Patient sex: M
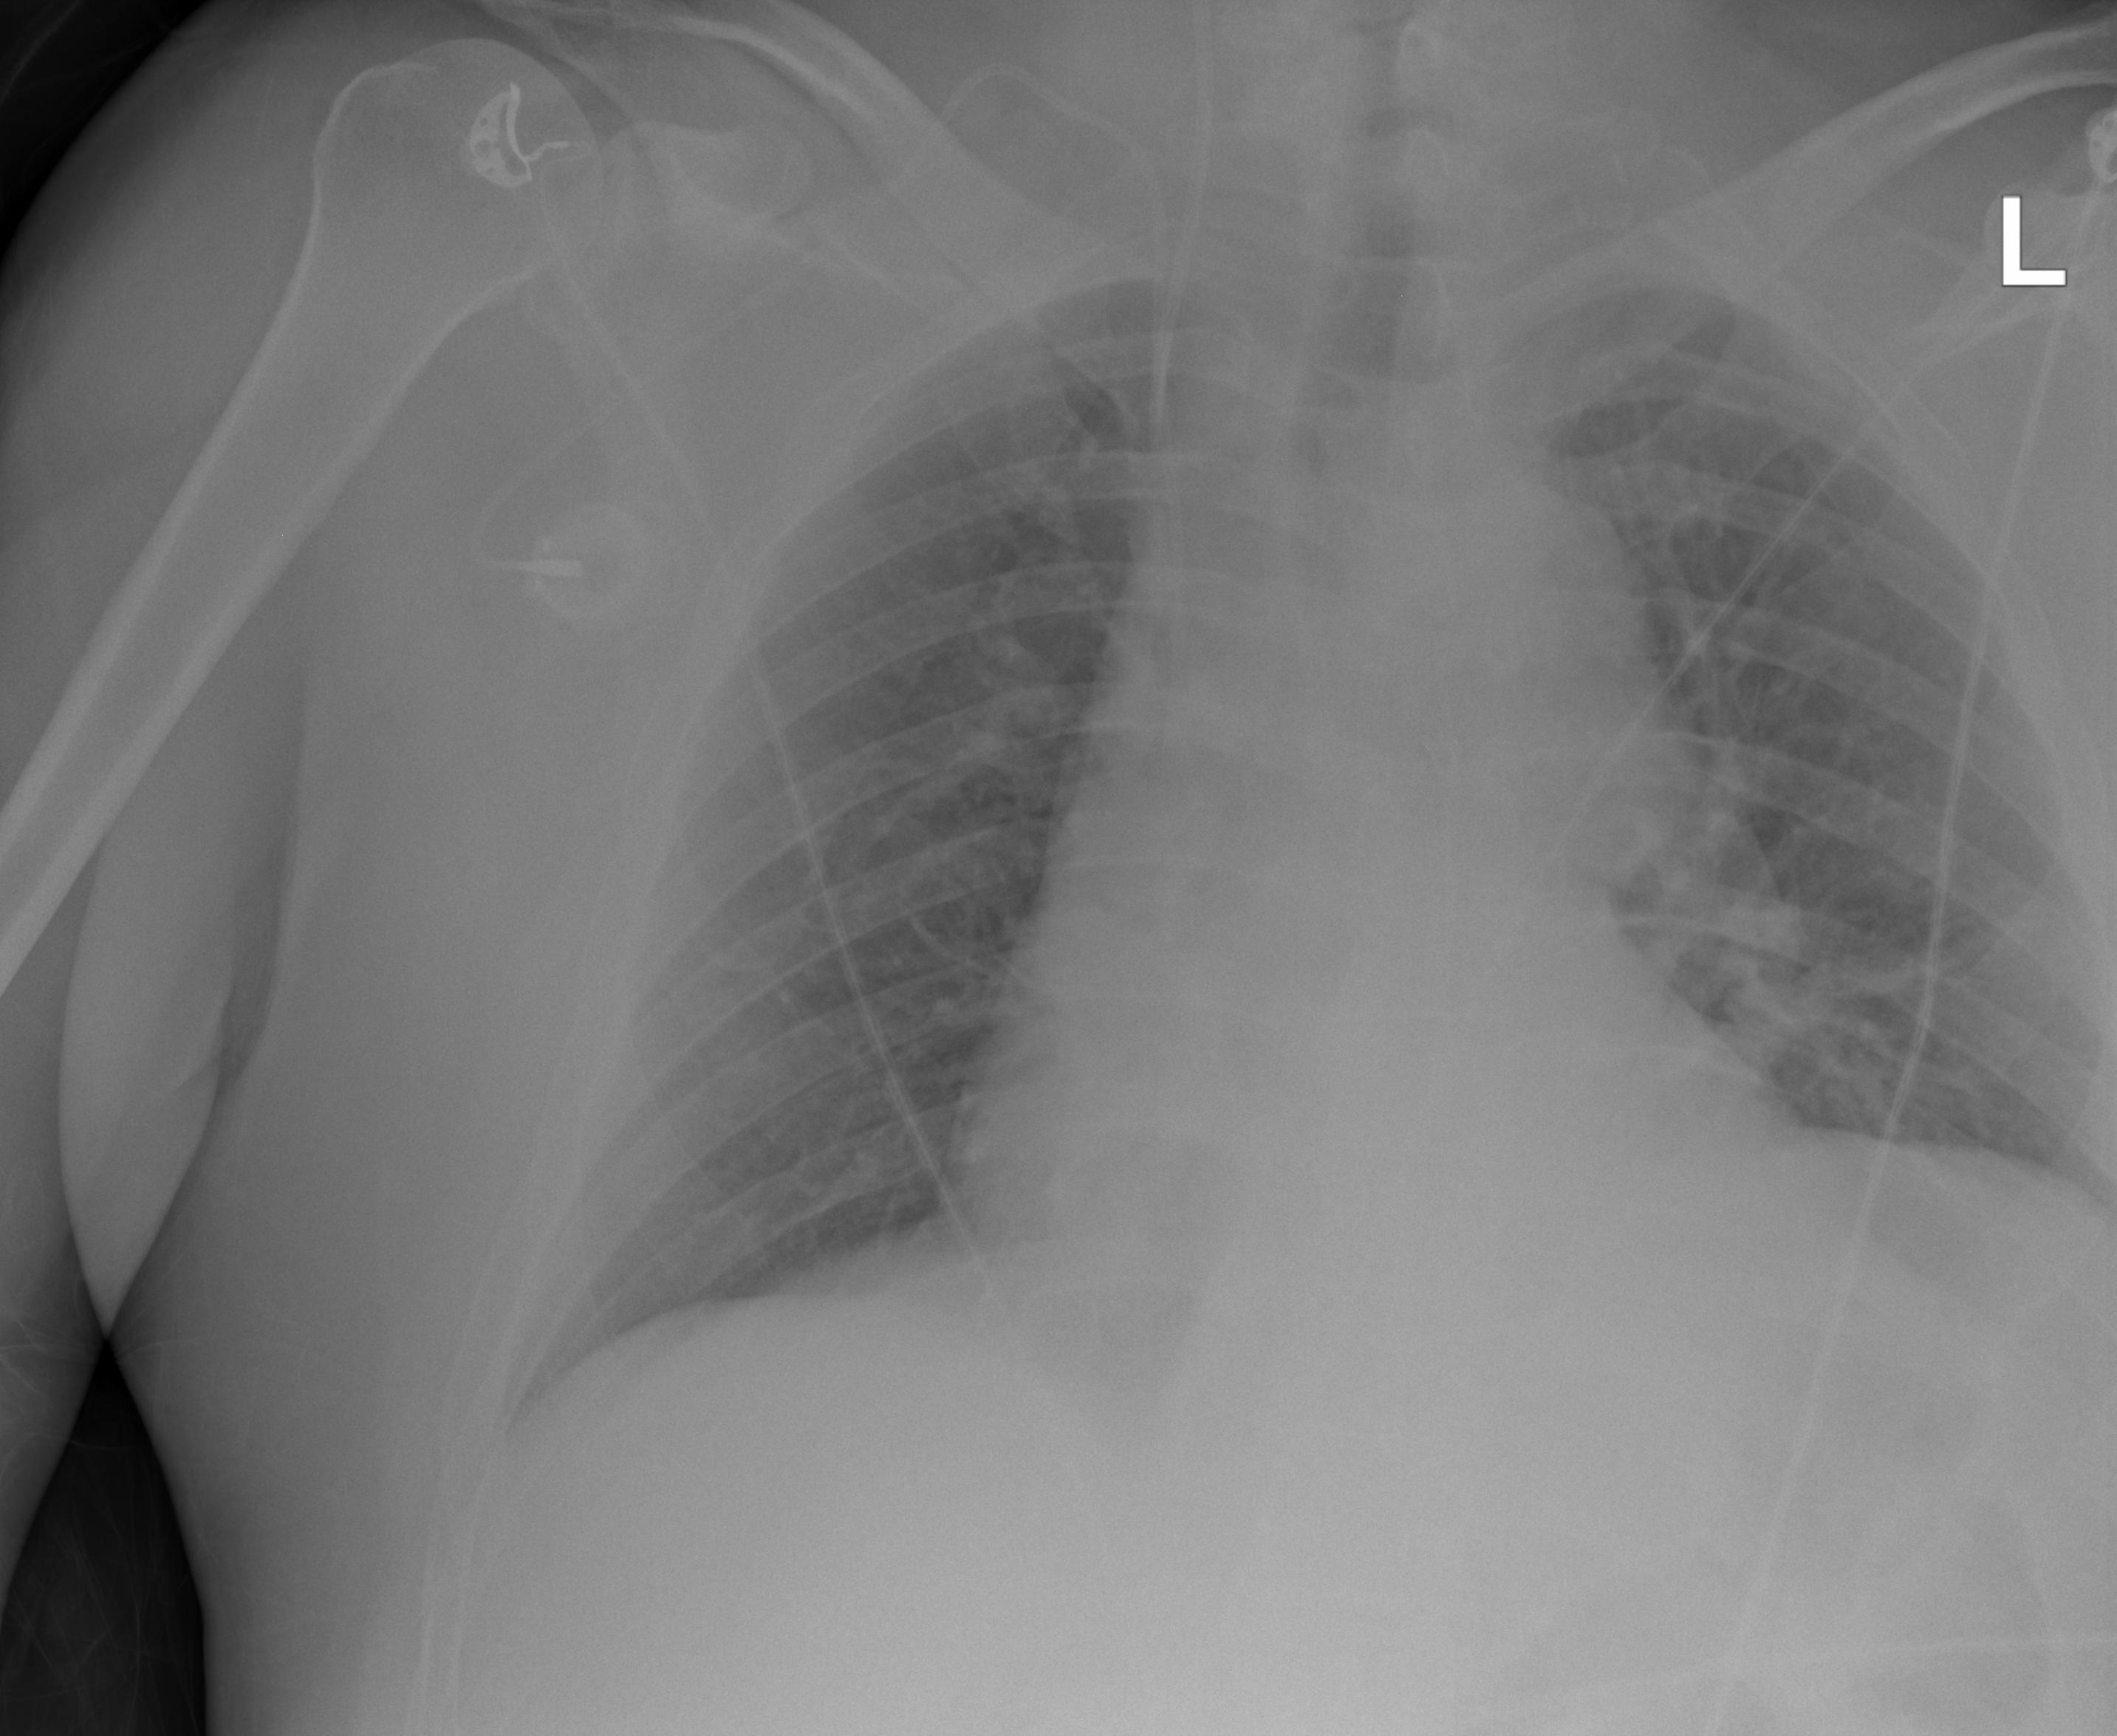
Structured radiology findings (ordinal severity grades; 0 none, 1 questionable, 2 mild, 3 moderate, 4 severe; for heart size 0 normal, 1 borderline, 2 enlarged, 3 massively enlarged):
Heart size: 0
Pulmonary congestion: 2
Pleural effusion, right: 0
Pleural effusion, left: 0
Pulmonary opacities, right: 0
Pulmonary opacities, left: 0
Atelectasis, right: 0
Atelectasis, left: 0